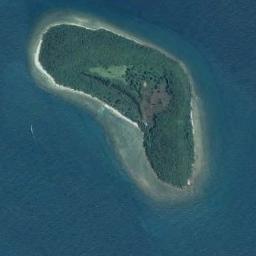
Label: island